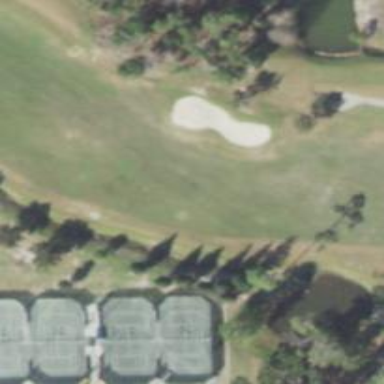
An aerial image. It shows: Golf fairway surrounded by grass.